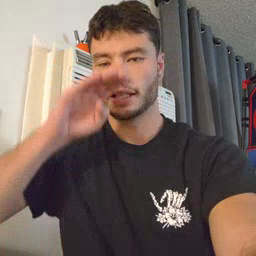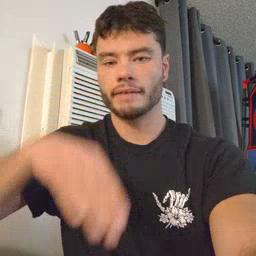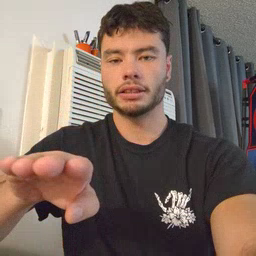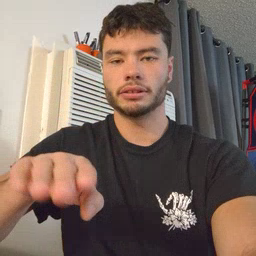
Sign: elephant